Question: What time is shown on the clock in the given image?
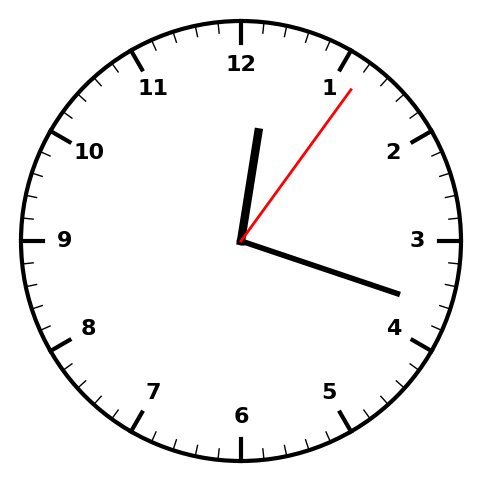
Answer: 12:18:06